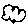
Label: cloud